Field crop: maize
Growth stage: 2
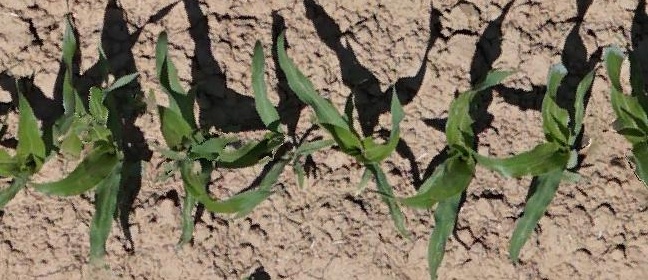
Species: maize